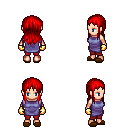
a pixel art fantasy rpg character, female body template, human, light skin, chain tabard jacket, red pants, red unkempt hairstyle, gold gloves, brown slippers, four views (front, back, left, right), 2x2 character sprite sheet, small pixel art, hard edges, no anti-aliasing